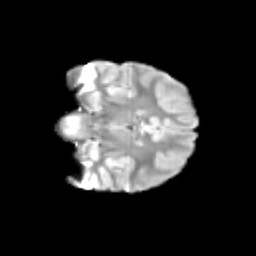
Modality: T2w
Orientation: coronal
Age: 13
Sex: female
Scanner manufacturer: siemens
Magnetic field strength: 3 T
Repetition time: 3.8 s
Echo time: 0.07 s